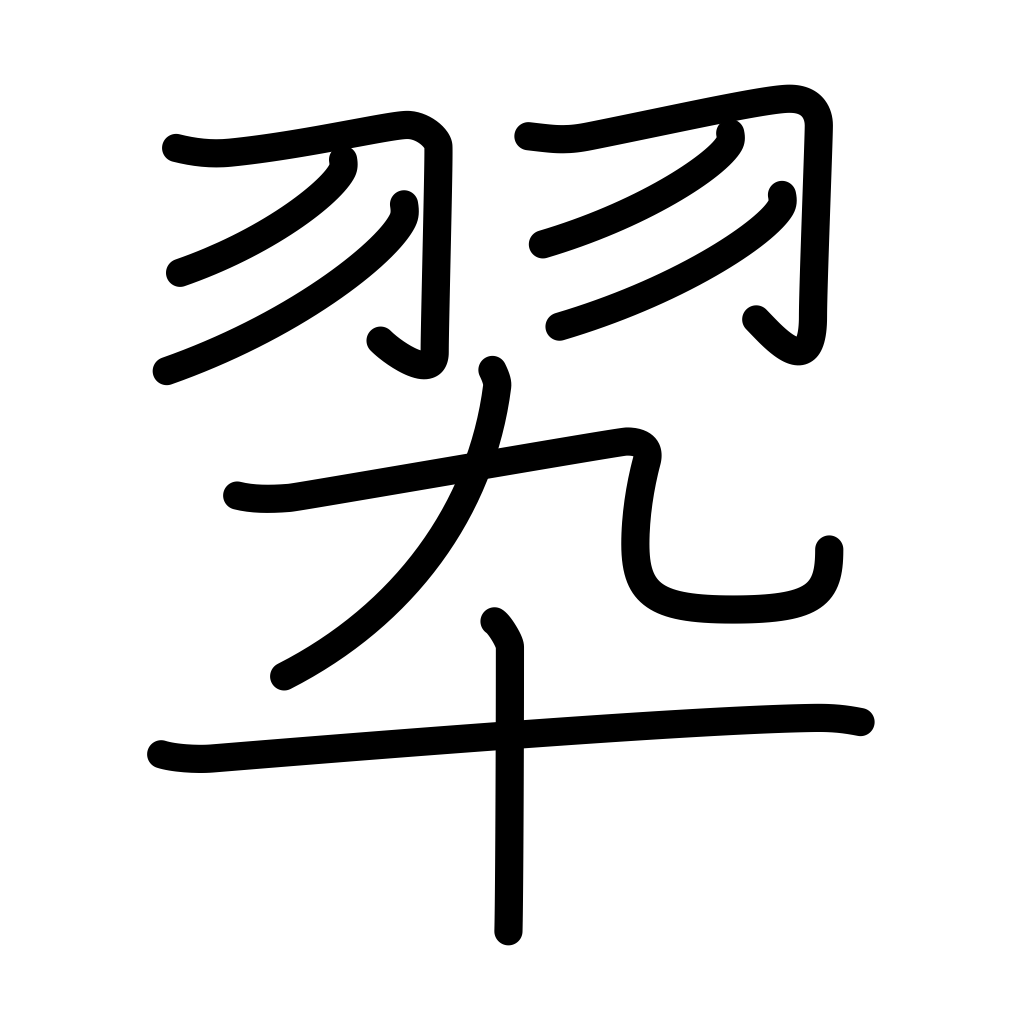
Meaning: color green, kingfisher